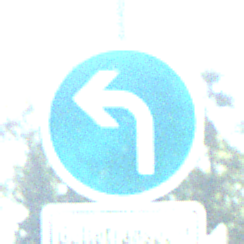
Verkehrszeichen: VorgeschriebeneFahrtrichtungLinks
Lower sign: BesondereFahrzeugeUndTransportgueter12
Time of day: Midday
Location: Outdoor (Nature)
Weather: Clear
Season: NotSpecified
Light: Natural